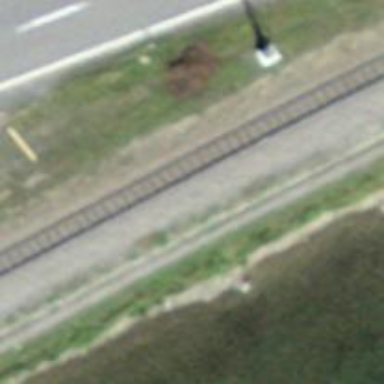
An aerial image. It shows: Track with grade 3 surface.